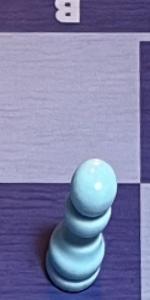
Label: Pawn_White